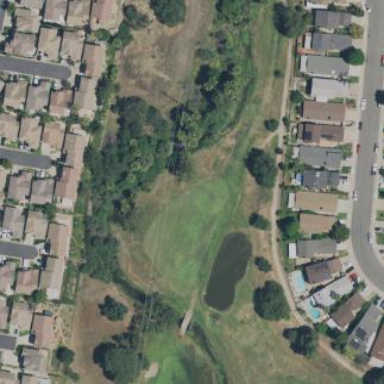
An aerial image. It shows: Grassy area designated as golf fairway.